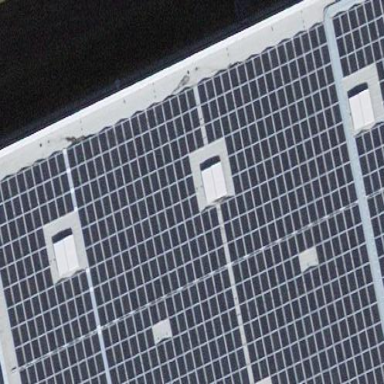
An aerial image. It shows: Solar power generator.